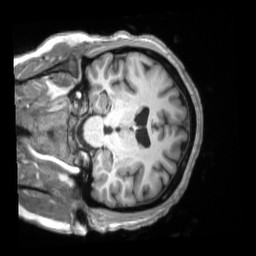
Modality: T1w
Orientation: coronal
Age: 52
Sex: female
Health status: ill
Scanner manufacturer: siemens
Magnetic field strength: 3 T
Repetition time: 2.2 s
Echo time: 0.00157 s